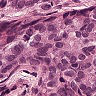
Metastatic tissue present: yes